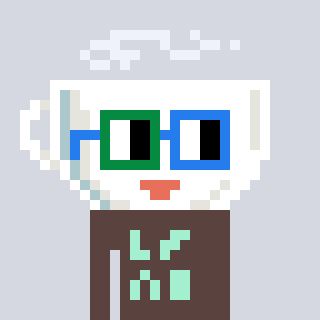
a pixel art character with square green and blue glasses, a mug-shaped head and a darkbrown-colored body on a cool background